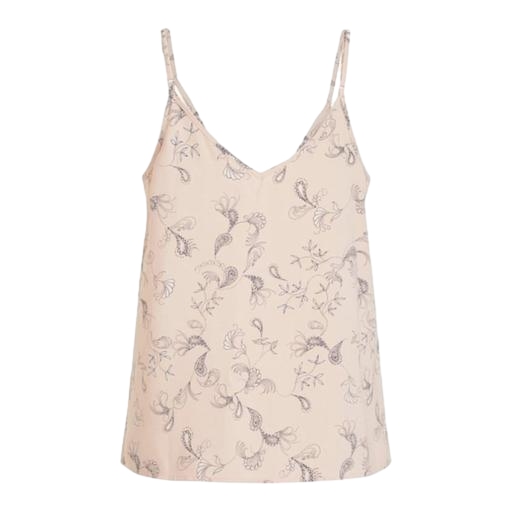
pink lucinda printed cami, pink citrus bloom print camisole, beige joan cami, white background